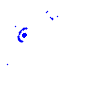
Particle: pion